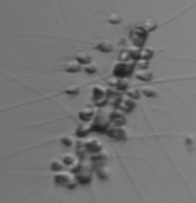
Label: Chaetoceros_didymus_TAG_external_flagellate